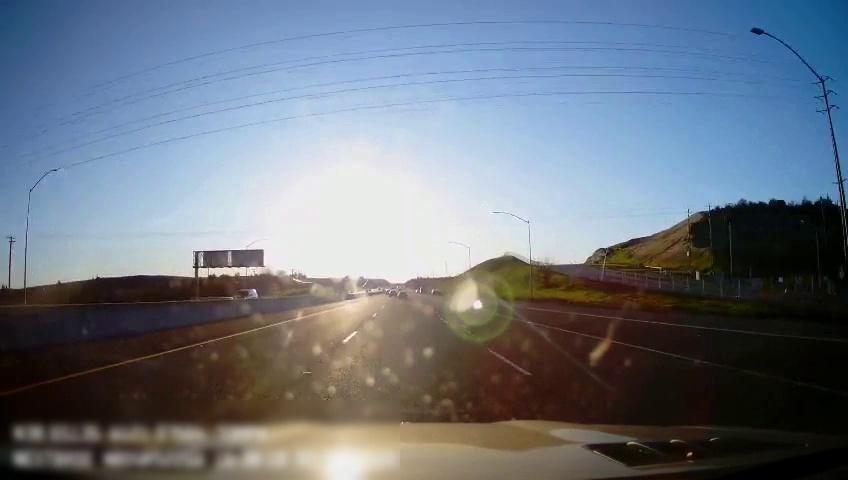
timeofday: Day
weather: Sunny
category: Drivable Space
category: Drivable Space
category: Vehicles | Car
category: Lanes | Current Lane
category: Lanes | Current Lane
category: Lanes | Alternate Lane
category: Lanes | Alternate Lane
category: Lanes | Alternate Lane